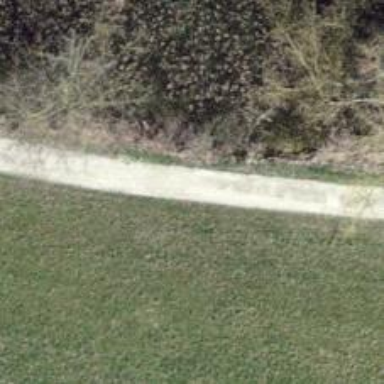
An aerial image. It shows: Footway with gravel surface.